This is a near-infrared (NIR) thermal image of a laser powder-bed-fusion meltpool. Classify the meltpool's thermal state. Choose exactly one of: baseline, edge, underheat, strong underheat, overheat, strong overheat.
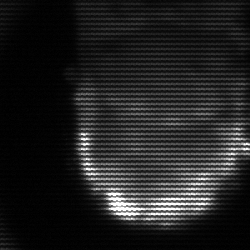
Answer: baseline